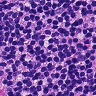
Metastatic tissue present: no